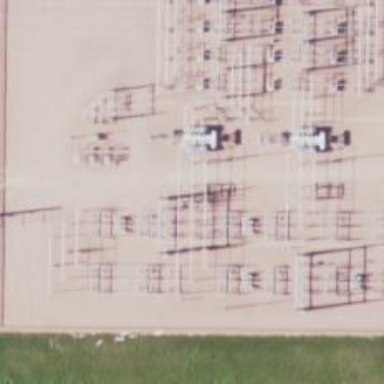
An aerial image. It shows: Switch used for power control.